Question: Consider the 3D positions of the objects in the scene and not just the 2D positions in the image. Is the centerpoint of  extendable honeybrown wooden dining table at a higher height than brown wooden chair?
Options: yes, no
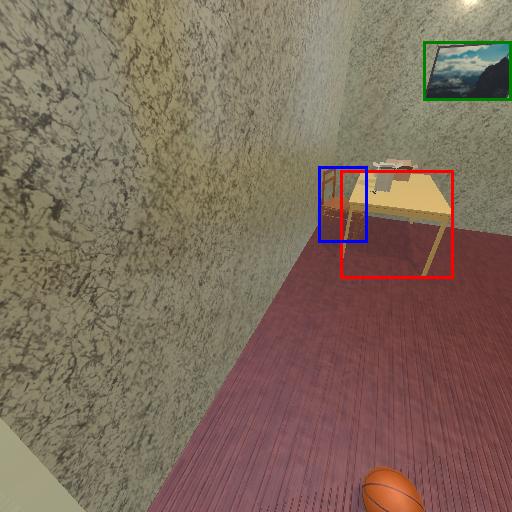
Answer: yes